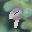
Label: 9